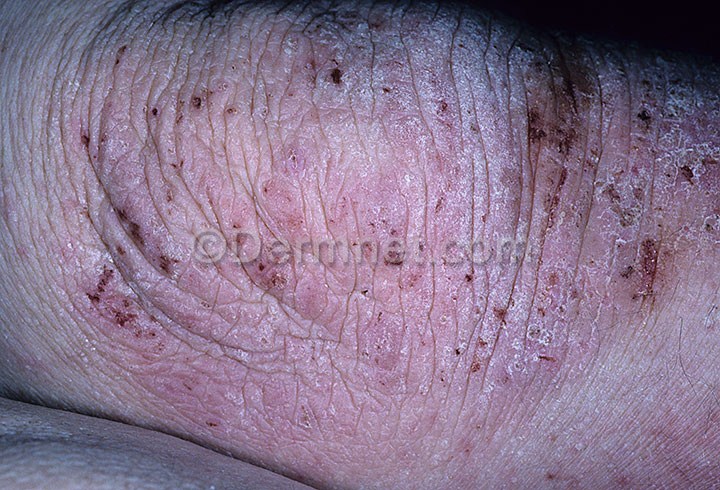
Disease: Atopic Dermatitis Photos